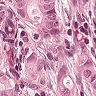
Metastatic tissue present: yes